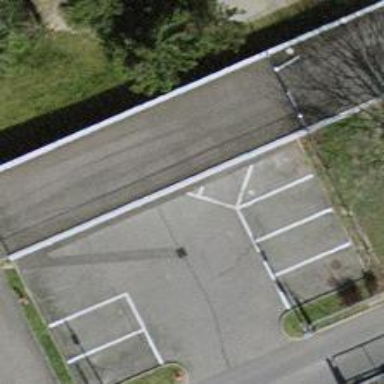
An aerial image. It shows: Asphalt parking aisle road.